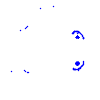
Particle: electron